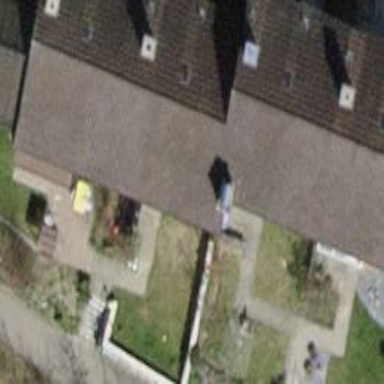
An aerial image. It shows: Building with tile roof.